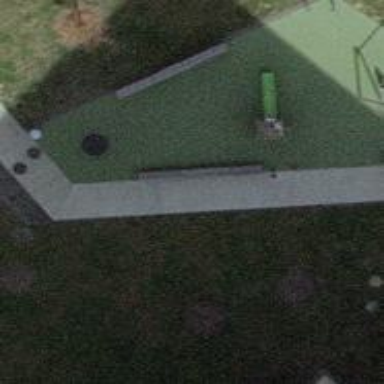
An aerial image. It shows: Bench.